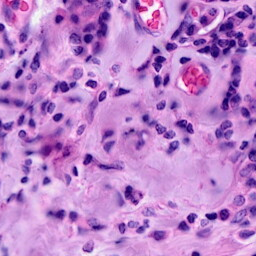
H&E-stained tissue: Breast